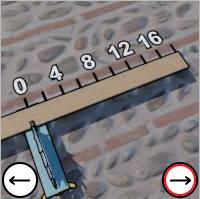
Task: length
Answer: 18
First scale value: 4.0